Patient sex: F
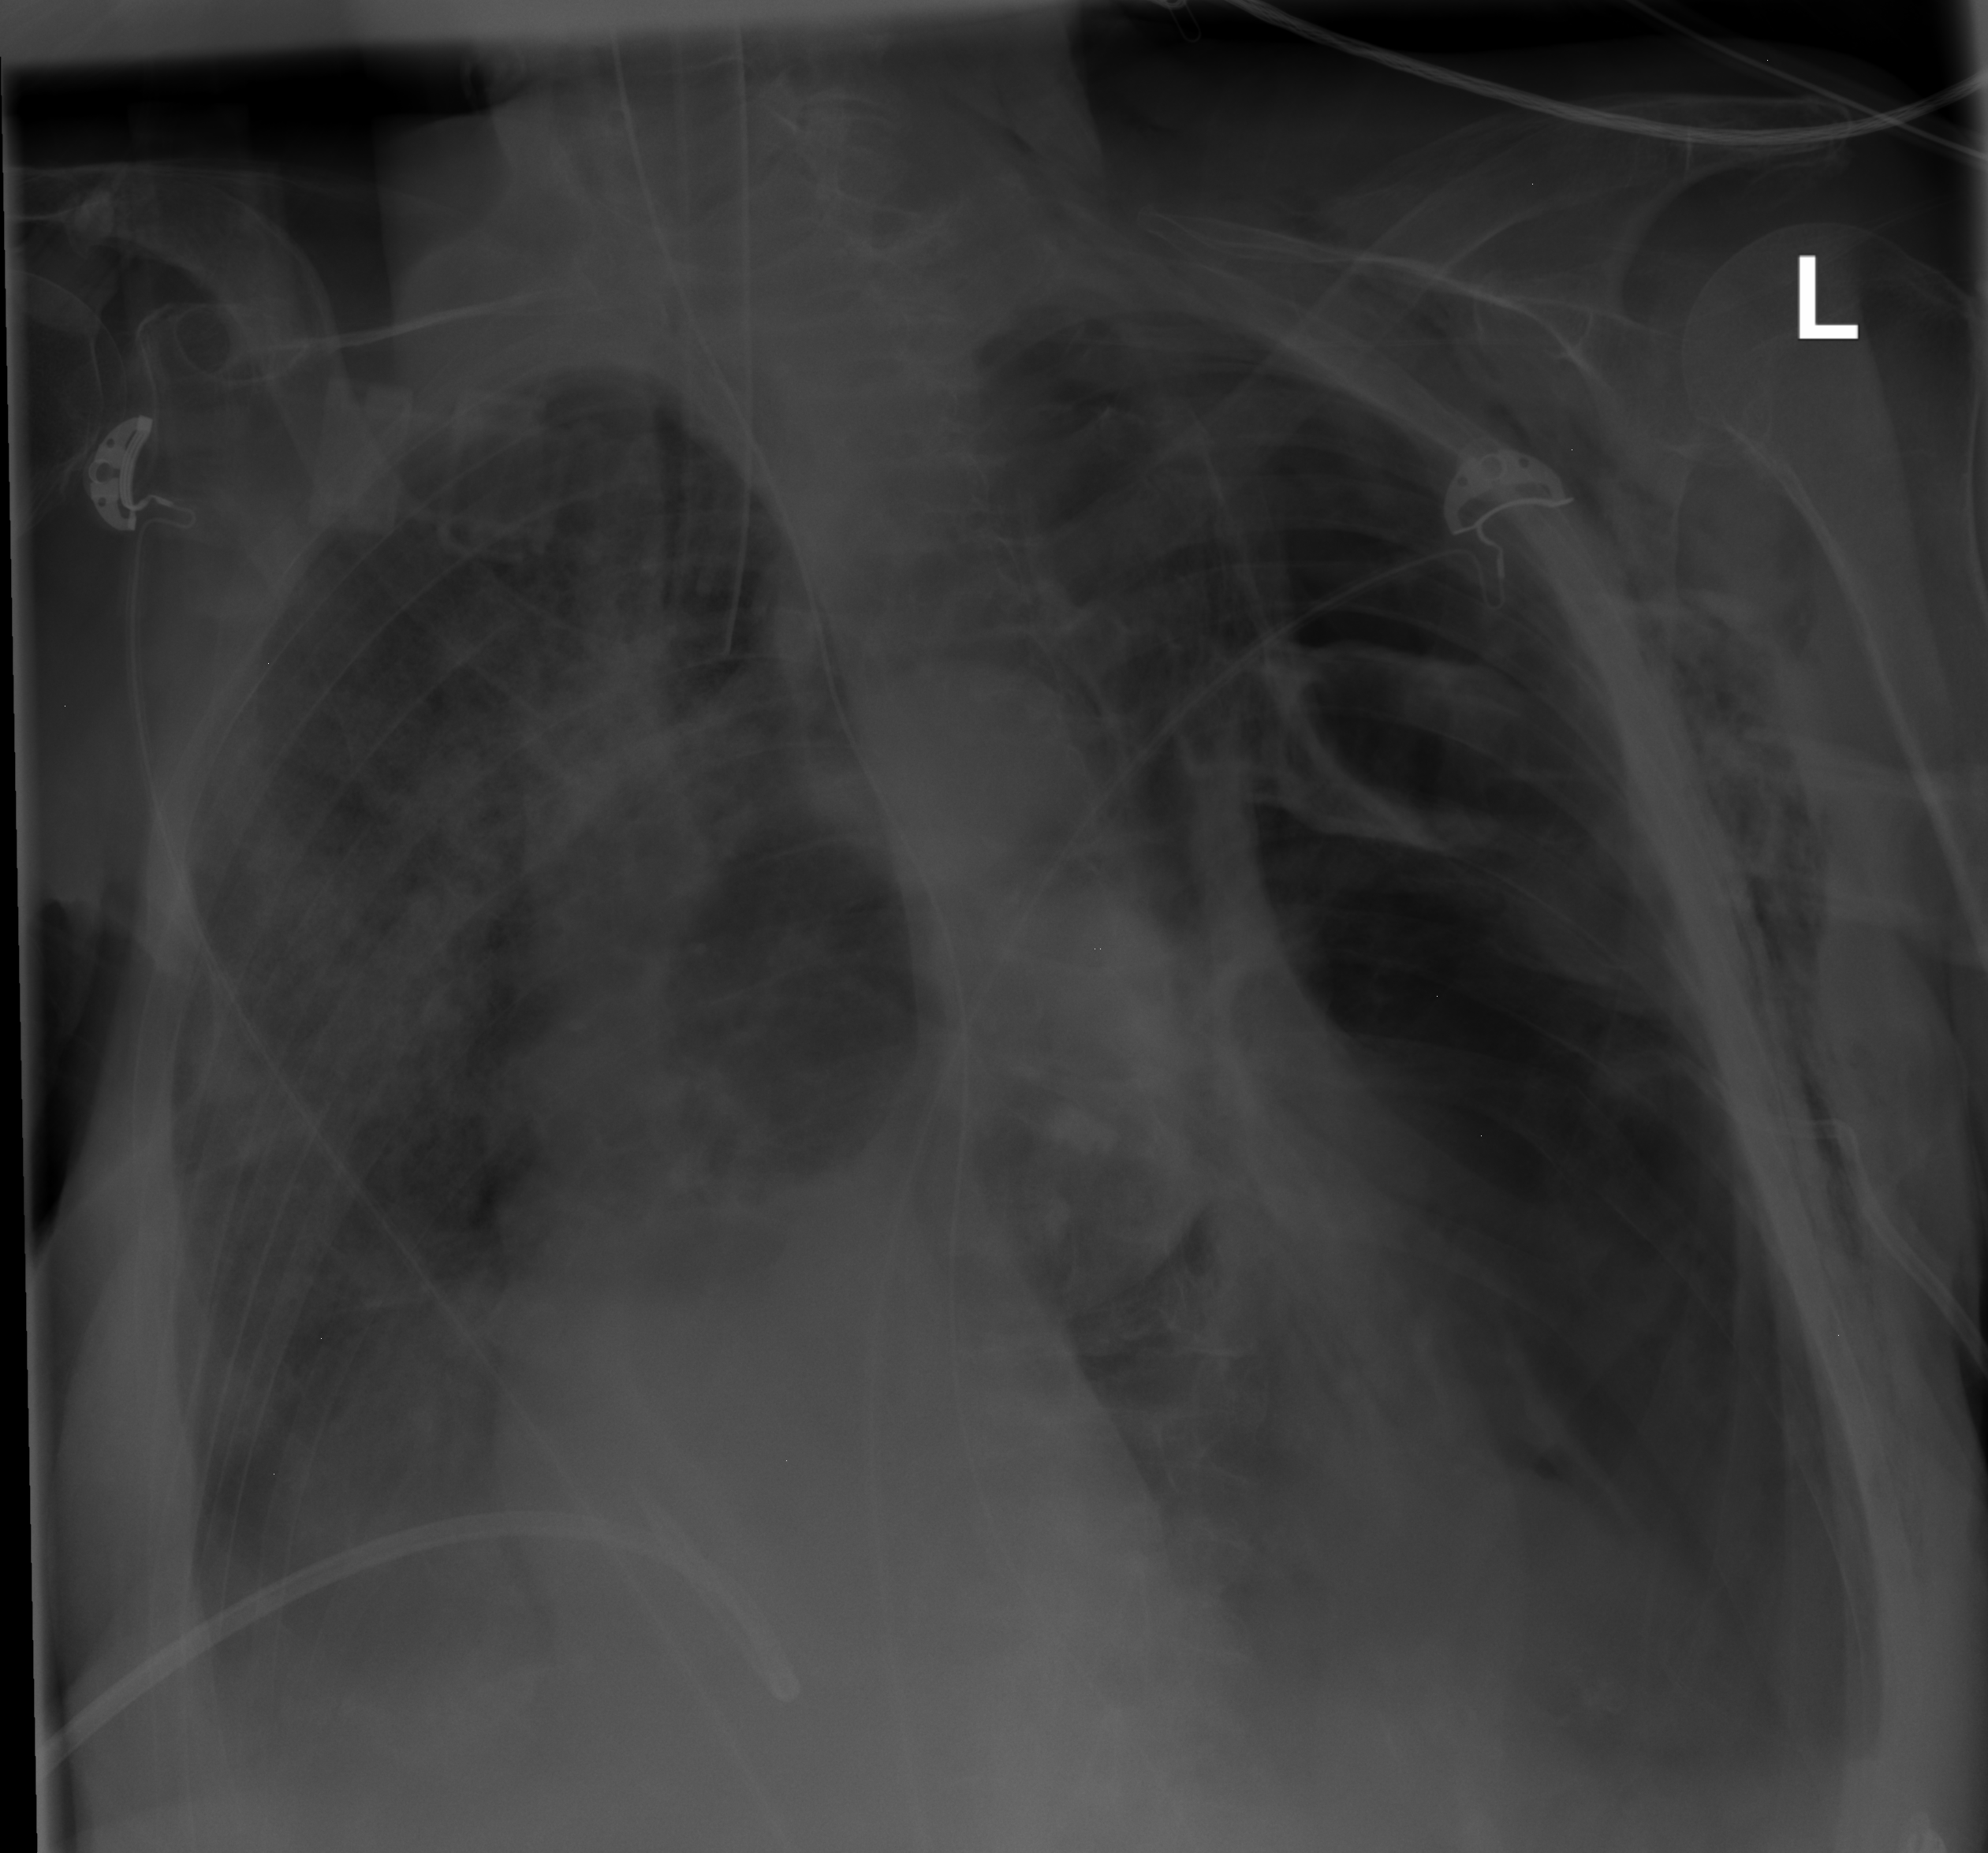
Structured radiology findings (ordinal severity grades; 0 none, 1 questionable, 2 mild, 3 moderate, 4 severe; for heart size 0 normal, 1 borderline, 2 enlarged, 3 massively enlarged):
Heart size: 1
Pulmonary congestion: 0
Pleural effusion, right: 0
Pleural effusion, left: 0
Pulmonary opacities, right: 3
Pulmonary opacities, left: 0
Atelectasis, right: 2
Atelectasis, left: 0